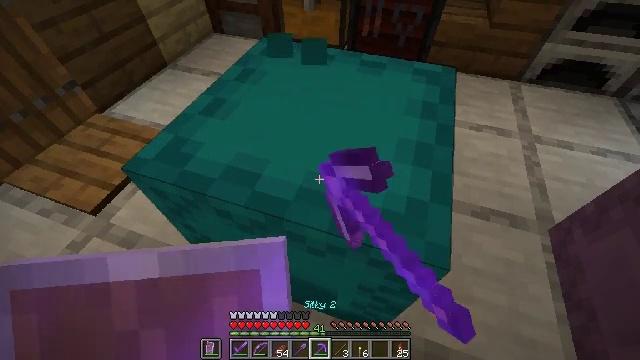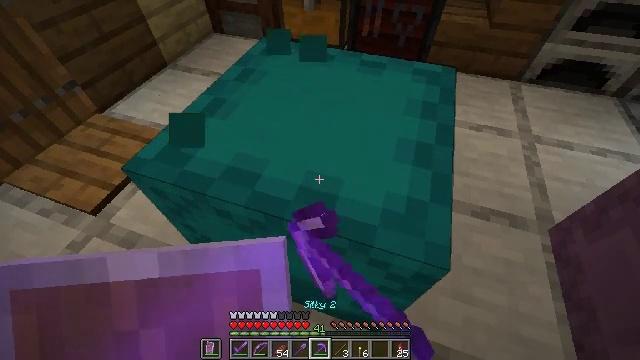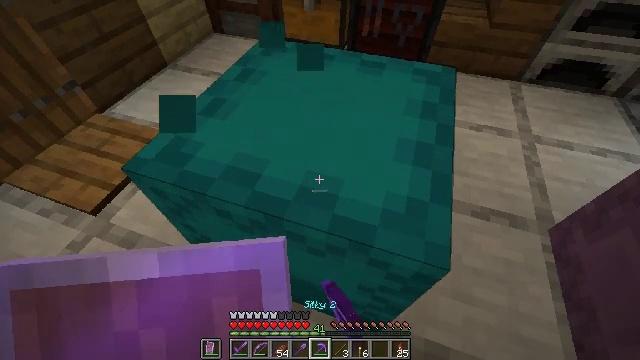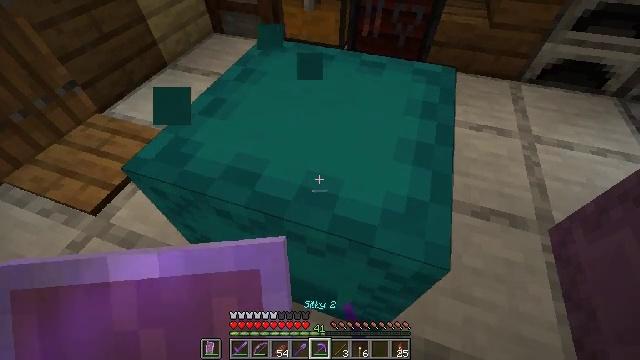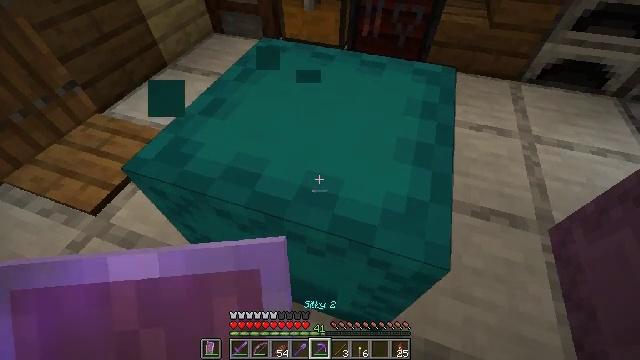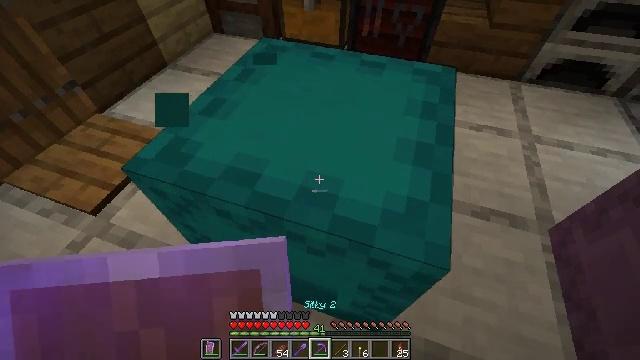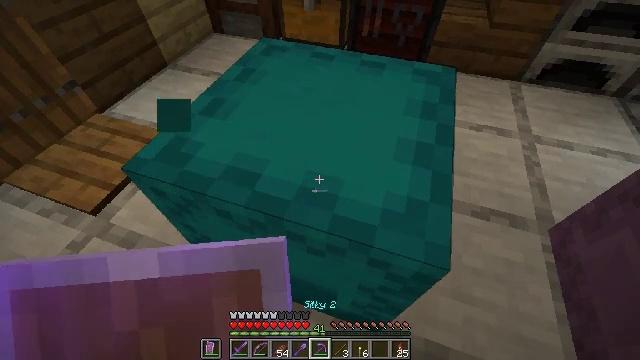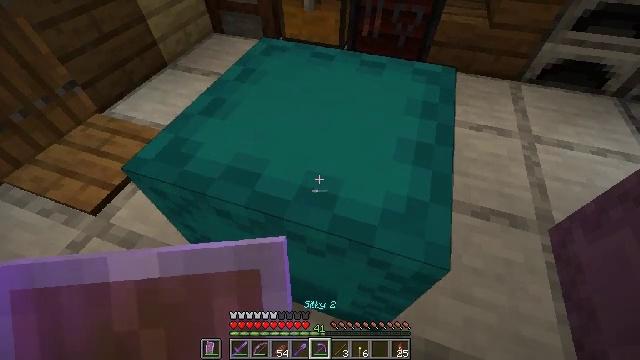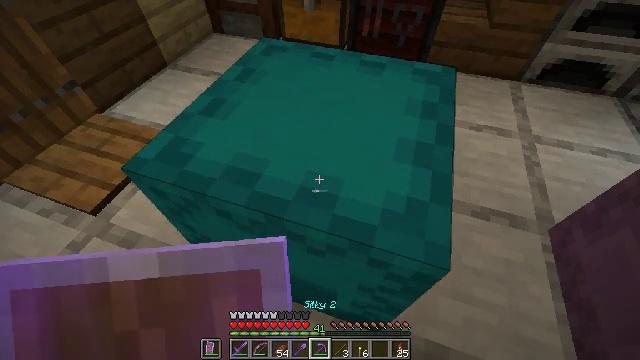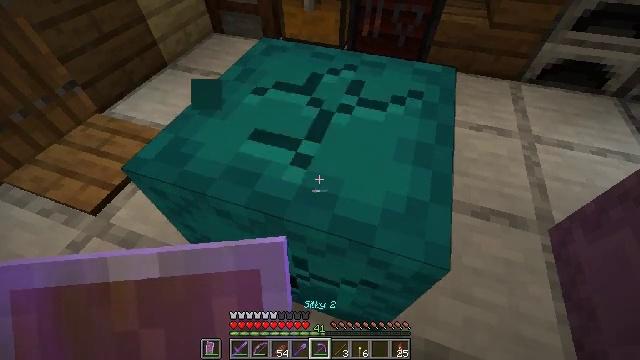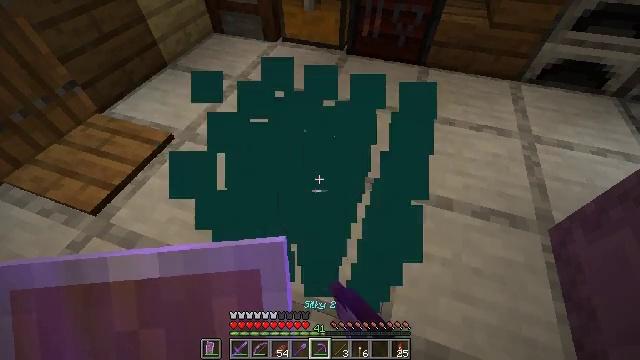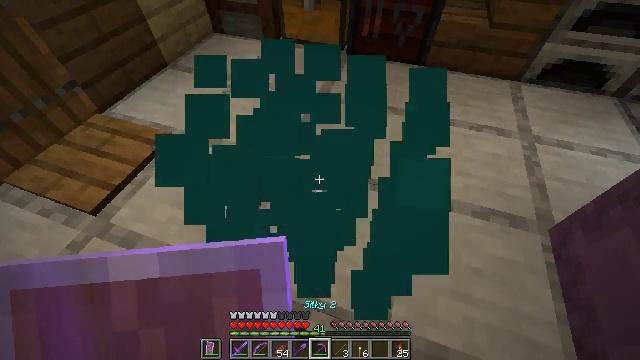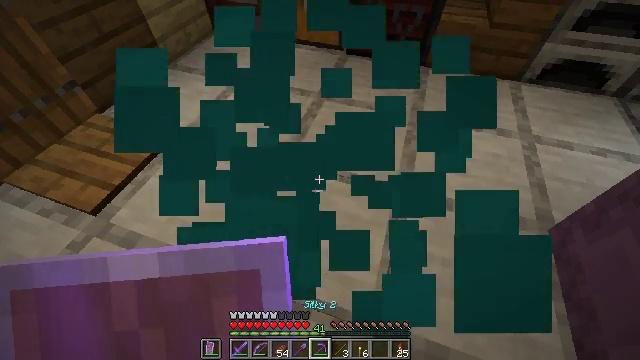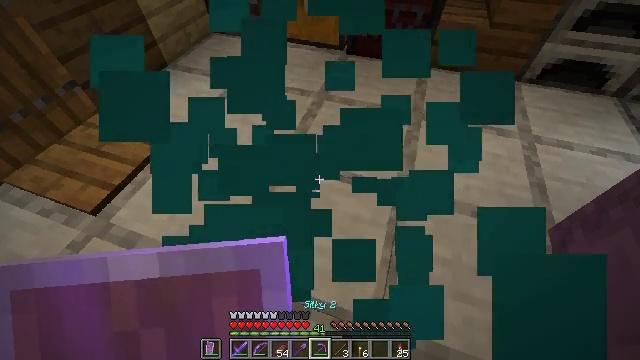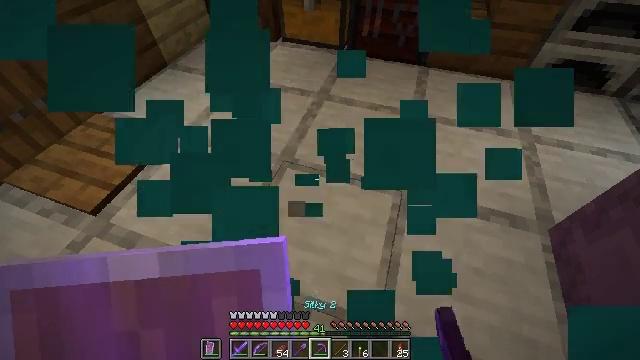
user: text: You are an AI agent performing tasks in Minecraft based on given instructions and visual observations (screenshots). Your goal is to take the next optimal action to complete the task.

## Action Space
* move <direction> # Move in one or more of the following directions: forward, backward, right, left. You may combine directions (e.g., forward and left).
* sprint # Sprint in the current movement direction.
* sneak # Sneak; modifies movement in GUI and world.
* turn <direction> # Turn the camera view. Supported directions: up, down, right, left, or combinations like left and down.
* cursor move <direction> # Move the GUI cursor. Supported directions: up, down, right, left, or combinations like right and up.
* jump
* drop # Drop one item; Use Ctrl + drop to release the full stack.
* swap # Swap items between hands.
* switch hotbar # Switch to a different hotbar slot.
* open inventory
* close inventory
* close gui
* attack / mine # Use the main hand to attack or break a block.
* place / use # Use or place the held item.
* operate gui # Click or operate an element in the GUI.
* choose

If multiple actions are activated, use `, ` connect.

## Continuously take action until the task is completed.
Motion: motion action
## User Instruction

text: mine block cyan shulker box
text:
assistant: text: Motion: attack / mine
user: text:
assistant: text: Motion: no_op
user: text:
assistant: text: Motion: no_op
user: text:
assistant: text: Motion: no_op
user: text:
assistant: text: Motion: no_op
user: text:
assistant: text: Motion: no_op
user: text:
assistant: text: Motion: no_op
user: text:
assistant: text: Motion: no_op
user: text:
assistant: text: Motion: attack / mine
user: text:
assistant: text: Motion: attack / mine
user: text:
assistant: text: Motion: attack / mine
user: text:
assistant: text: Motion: no_op
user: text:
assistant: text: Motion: no_op
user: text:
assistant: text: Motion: no_op
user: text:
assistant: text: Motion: no_op